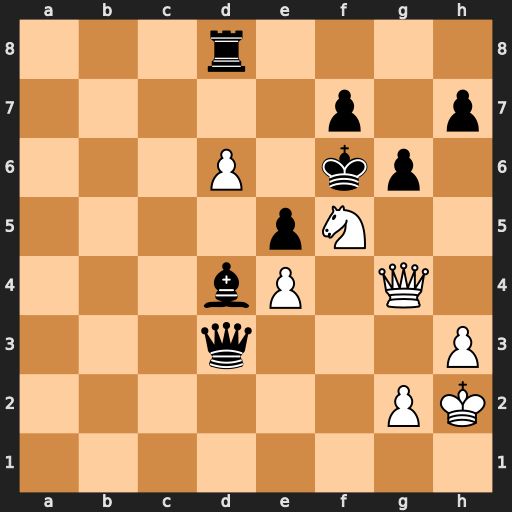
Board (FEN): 3r4/5p1p/3P1kp1/4pN2/3bP1Q1/3q3P/6PK/8
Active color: w
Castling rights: -
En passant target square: -
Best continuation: Qh4+ g5 Qh6#